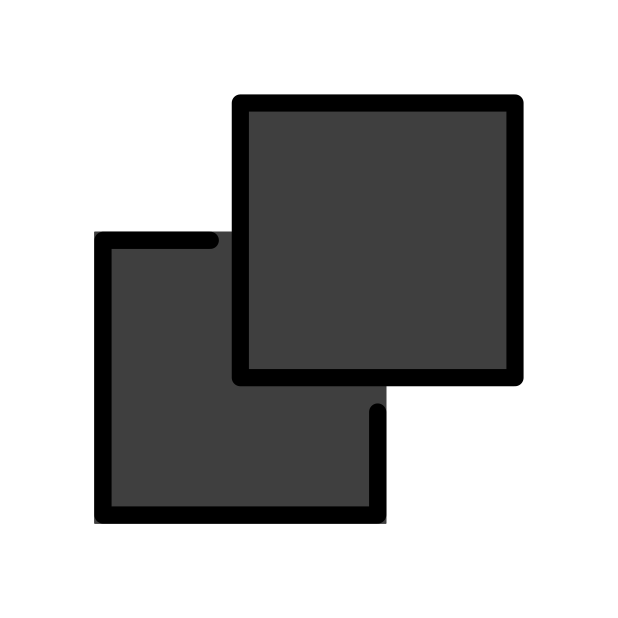
Emoji: ⮼
Name: overlapping black squares
Unicode: 0x2bbc